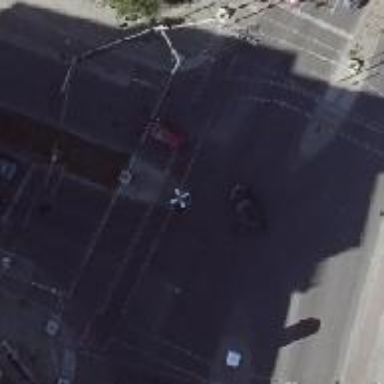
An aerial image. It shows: Road crossing with traffic signals.